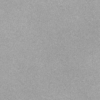
Label: dusty